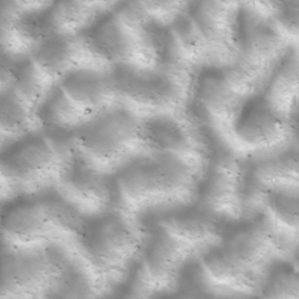
Label: non_frost